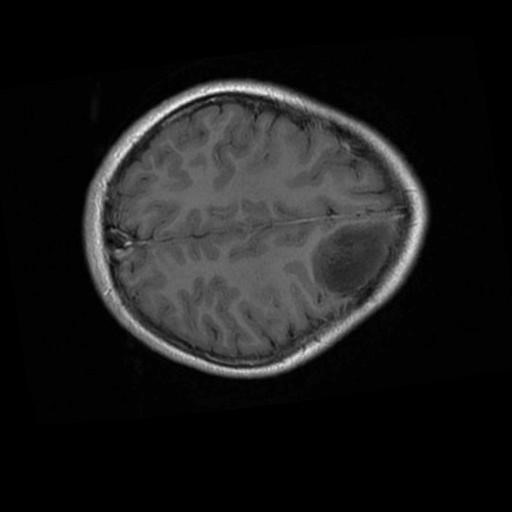
Label: brain_glioma